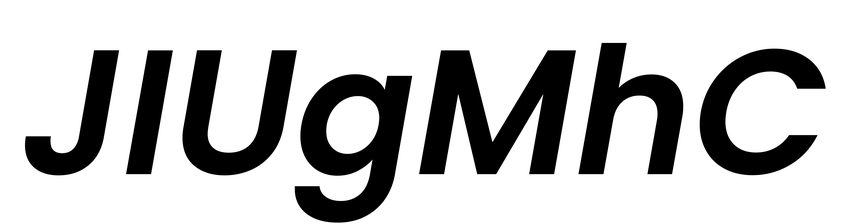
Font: Poppins-SemiBoldItalic